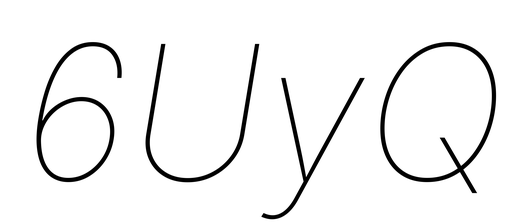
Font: Inter-Italic_Thin_Italic